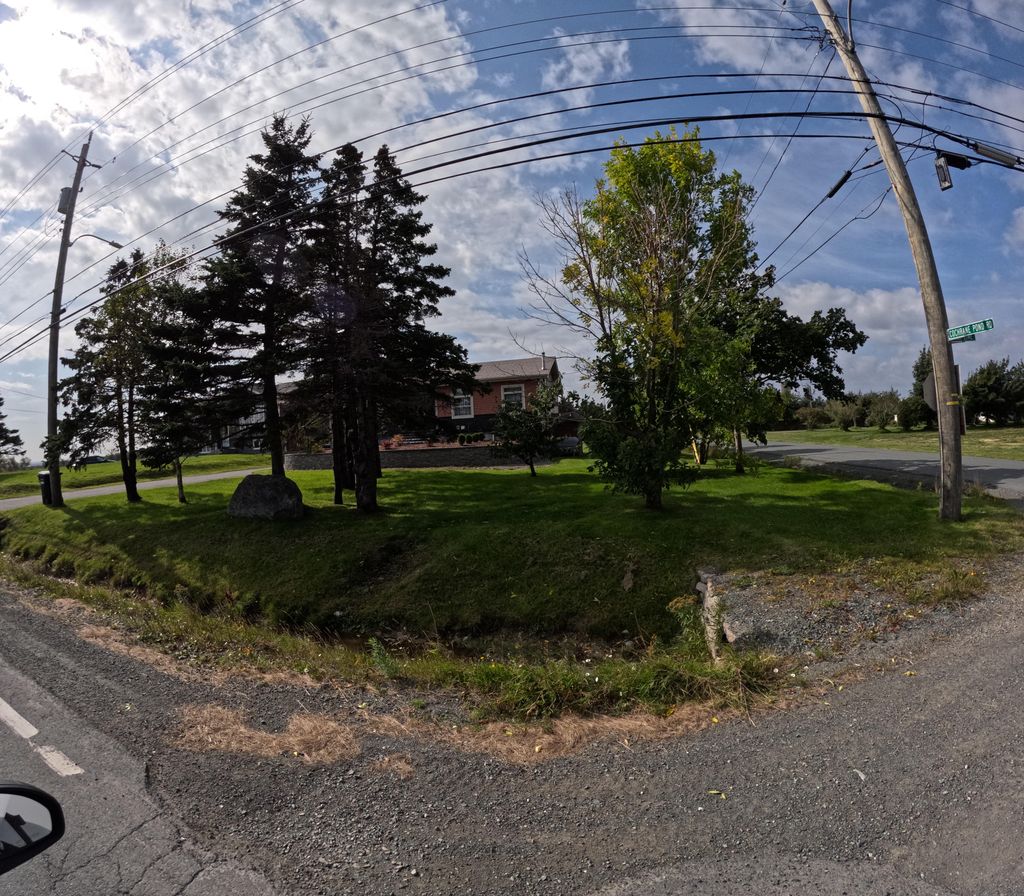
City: st_johns